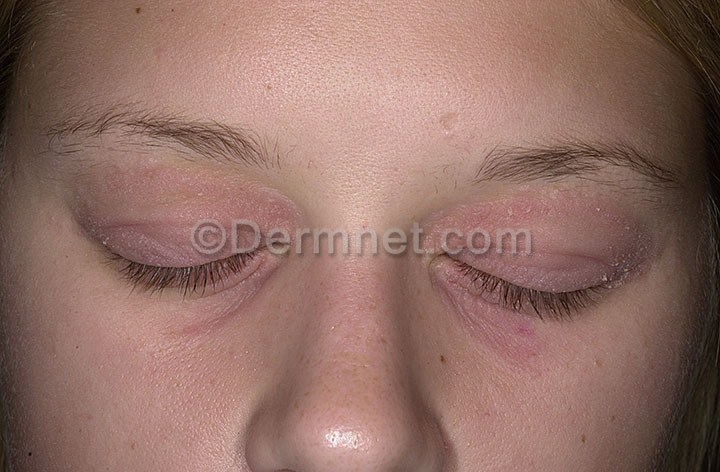
Disease: Atopic Dermatitis Photos